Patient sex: F
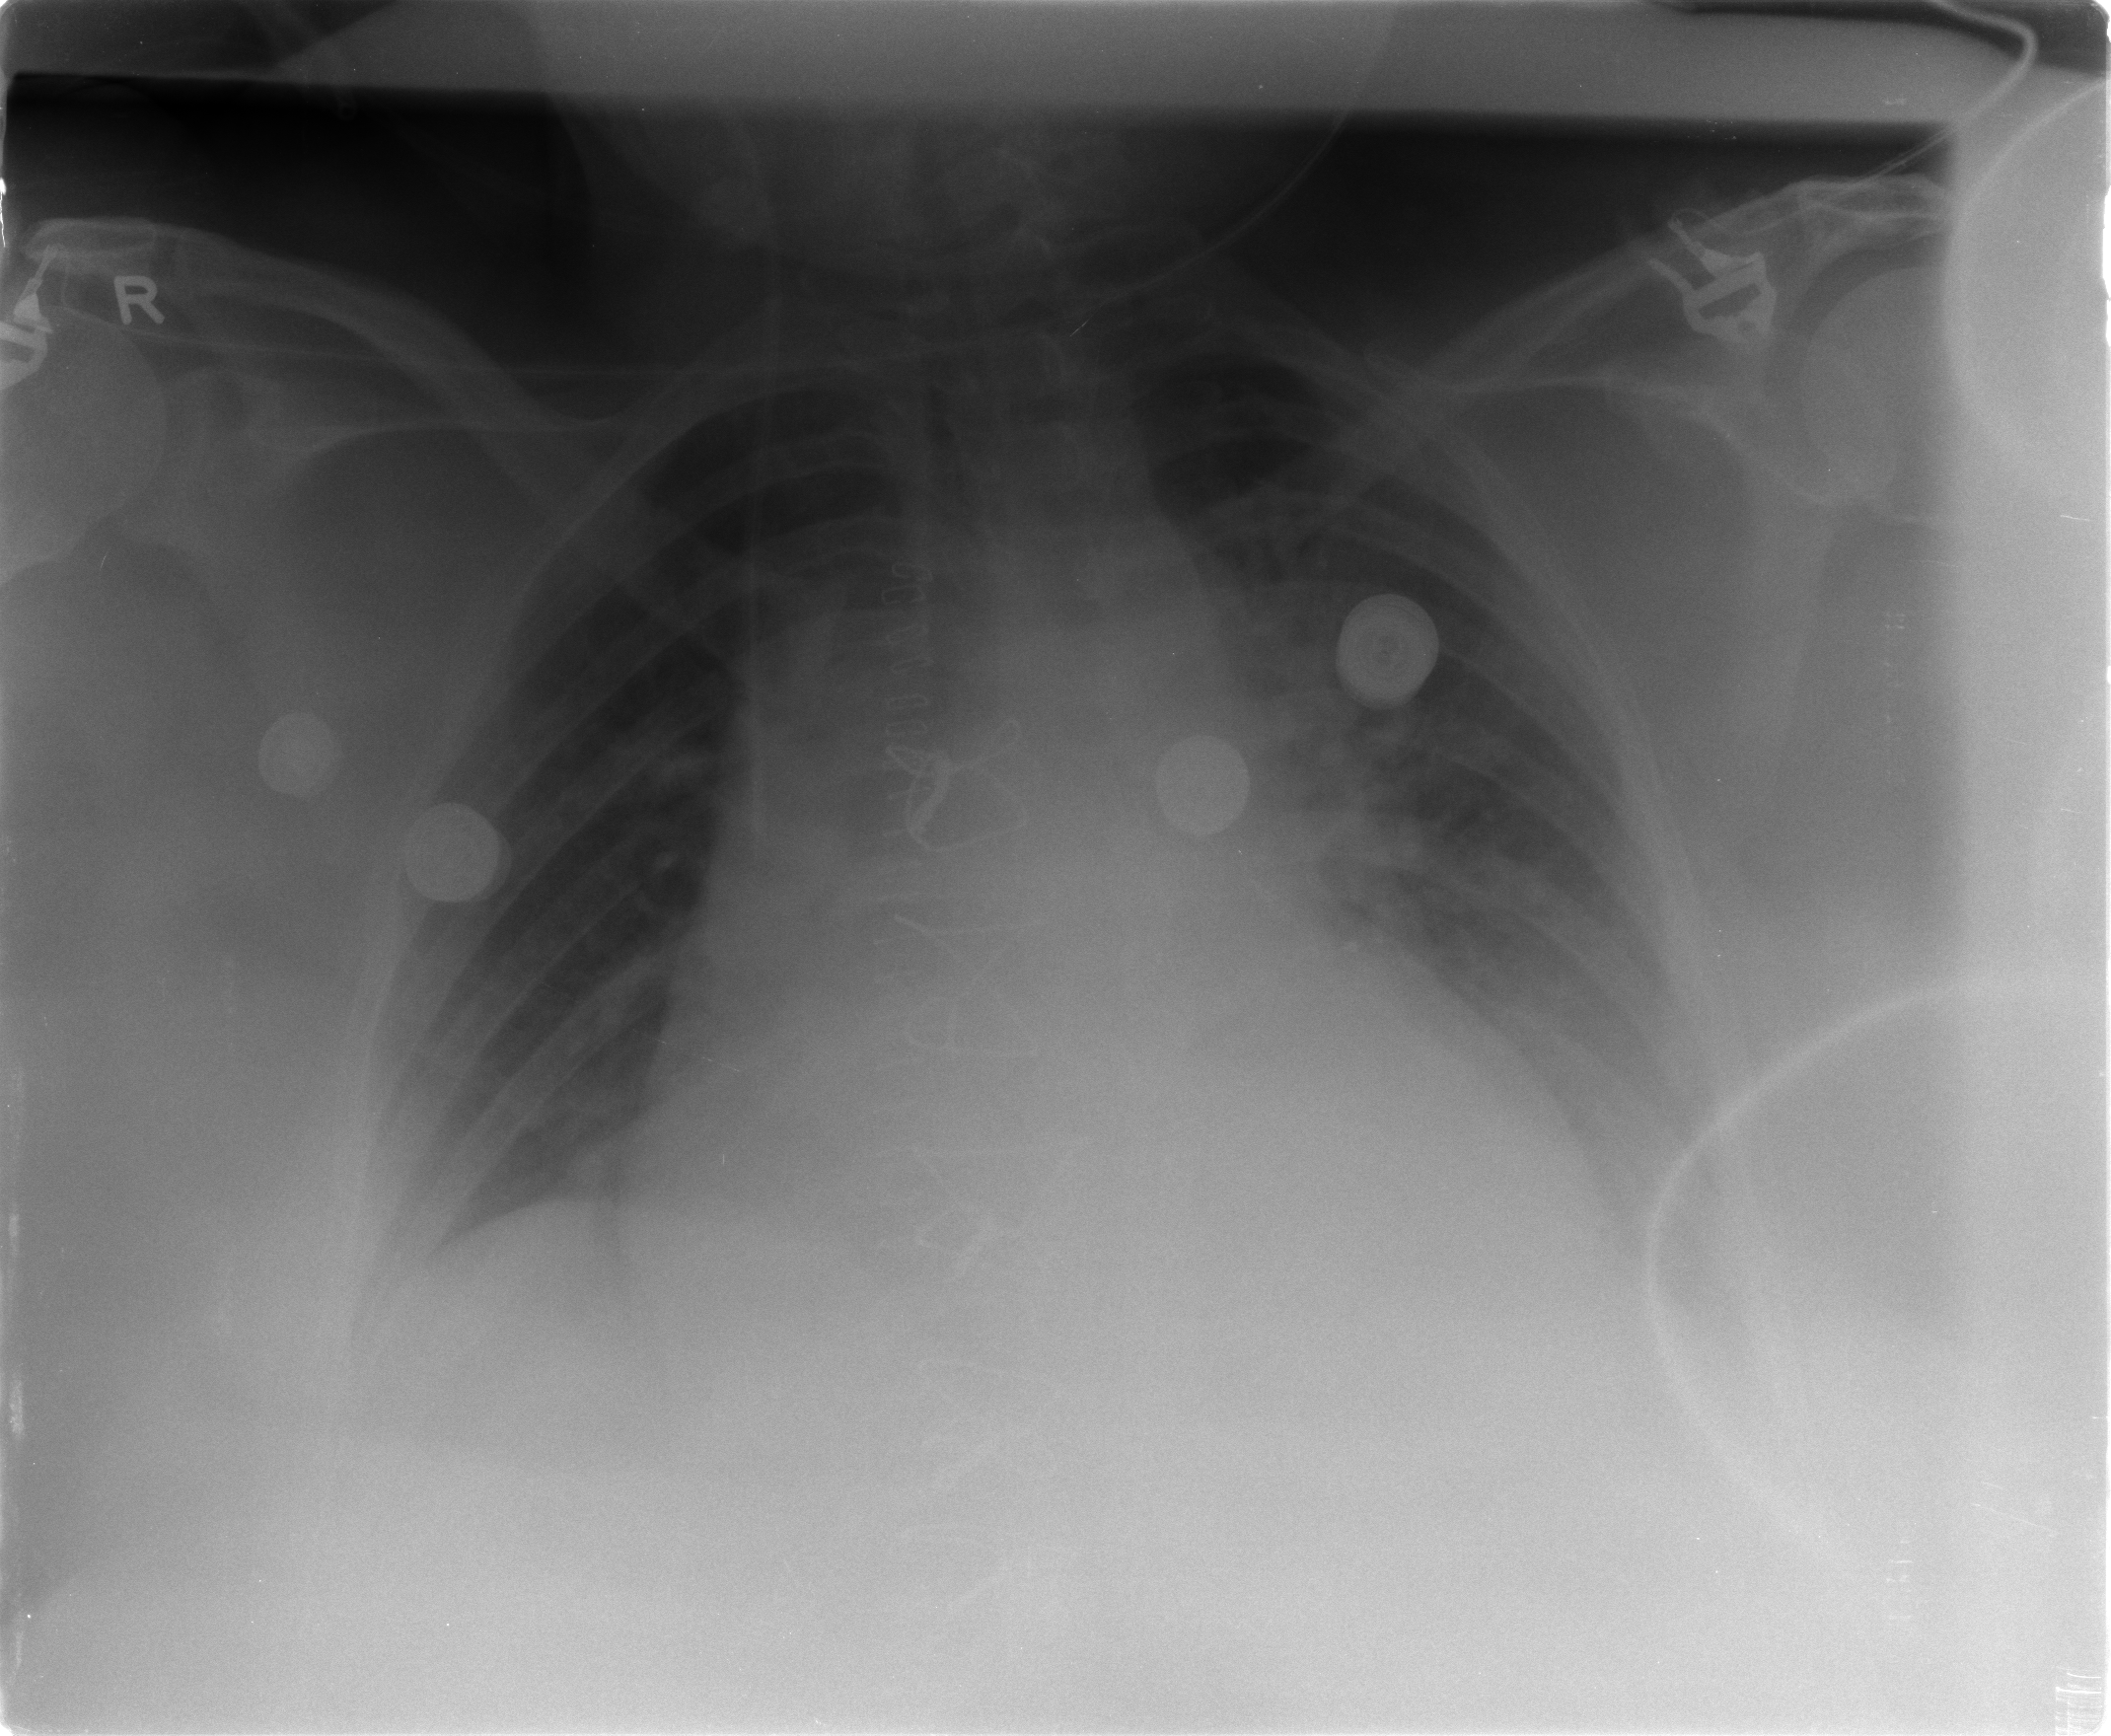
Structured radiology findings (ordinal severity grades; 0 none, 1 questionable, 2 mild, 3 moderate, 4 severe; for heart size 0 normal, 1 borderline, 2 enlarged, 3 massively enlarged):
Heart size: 2
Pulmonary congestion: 2
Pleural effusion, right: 1
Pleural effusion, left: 2
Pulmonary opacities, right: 0
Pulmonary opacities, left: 0
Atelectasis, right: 1
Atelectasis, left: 2